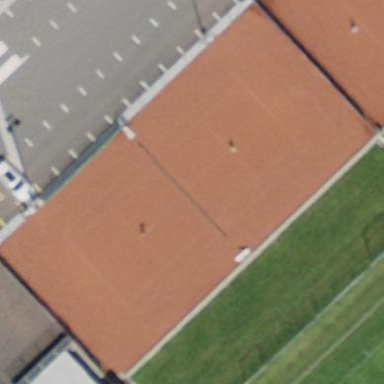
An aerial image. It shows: Tennis court on pitch.